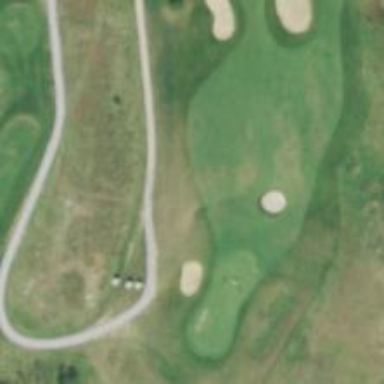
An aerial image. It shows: Path used for both walking and golf.